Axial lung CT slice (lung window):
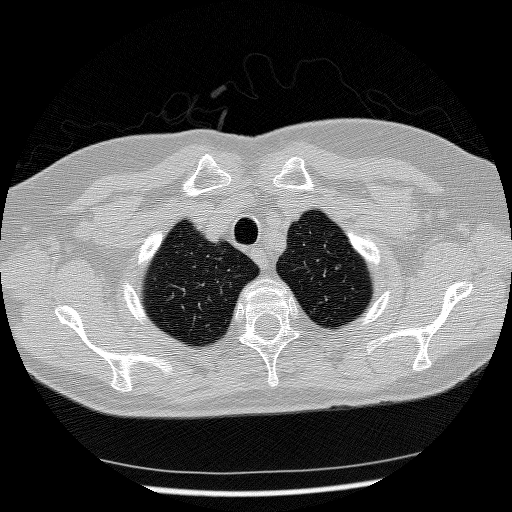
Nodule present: no